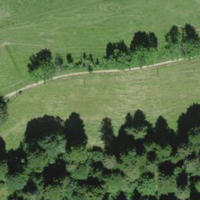
EUNIS habitat code: 43
Species observed at this site:
Silene dioica
Euonymus europaeus